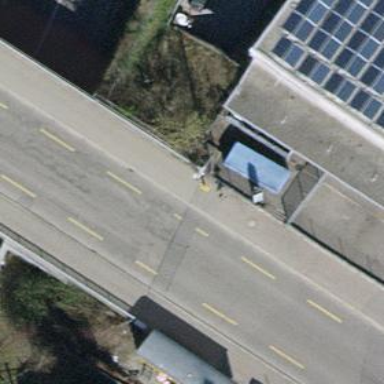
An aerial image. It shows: Sidewalk bridge over footway road.